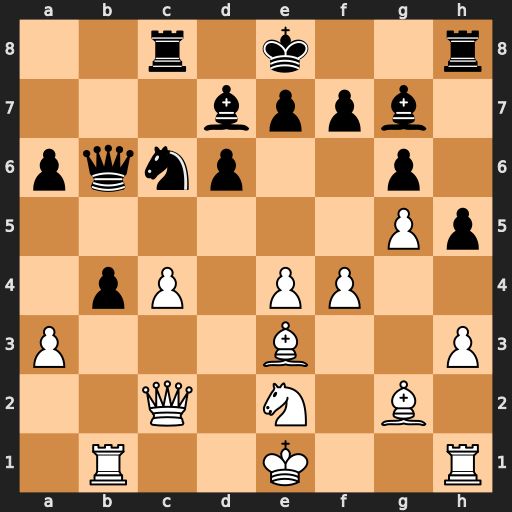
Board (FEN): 2r1k2r/3bppb1/pqnp2p1/6Pp/1pP1PP2/P3B2P/2Q1N1B1/1R2K2R
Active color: w
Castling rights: Kk
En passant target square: -
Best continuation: Bxb6